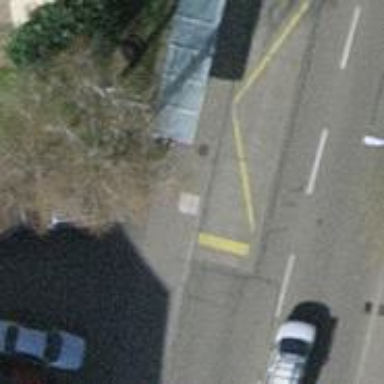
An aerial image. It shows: Bus stop with shelter. It is platform for public transport.